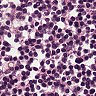
Metastatic tissue present: no